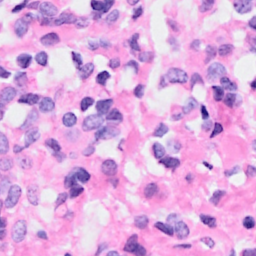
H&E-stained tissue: Breast